Field crop: maize
Growth stage: 2
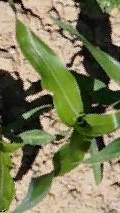
Species: maize